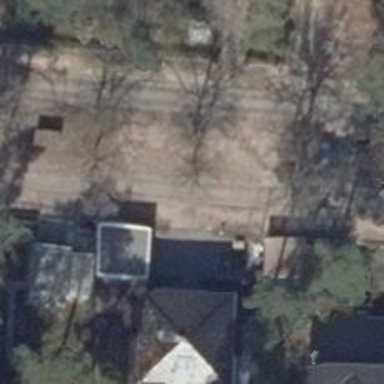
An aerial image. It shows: Driveway.